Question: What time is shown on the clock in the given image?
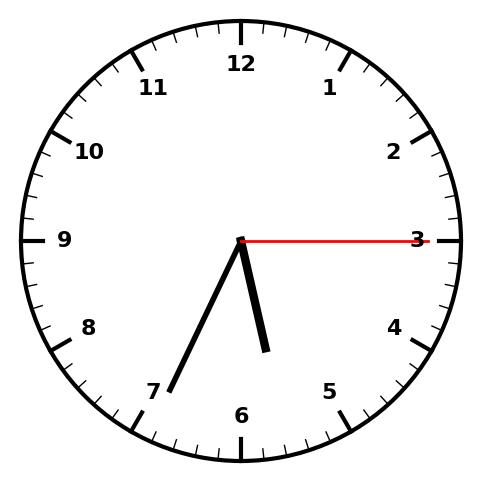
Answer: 05:34:15